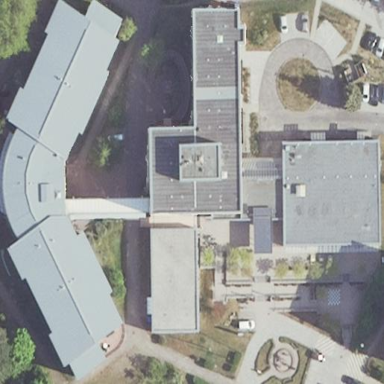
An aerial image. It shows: Building.